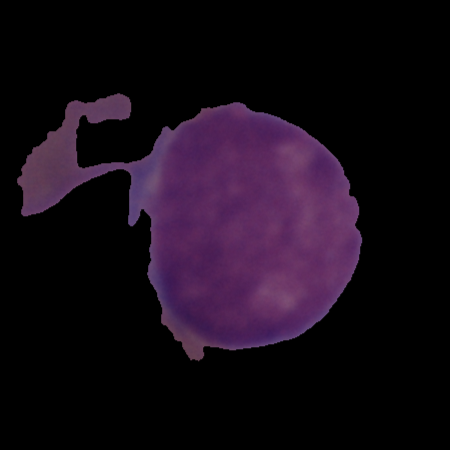
Label: cancer